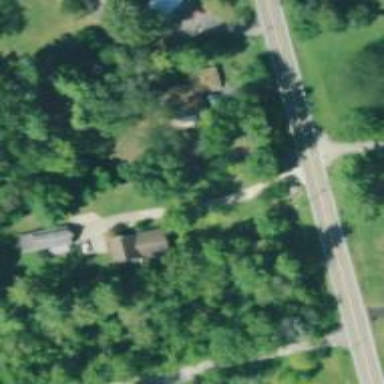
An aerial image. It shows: Driveway.